Interaction volume radius: 10 \u00c5
Interaction volume height: 10 \u00c5
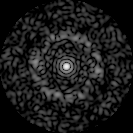
Disorder parameter: 0.8211